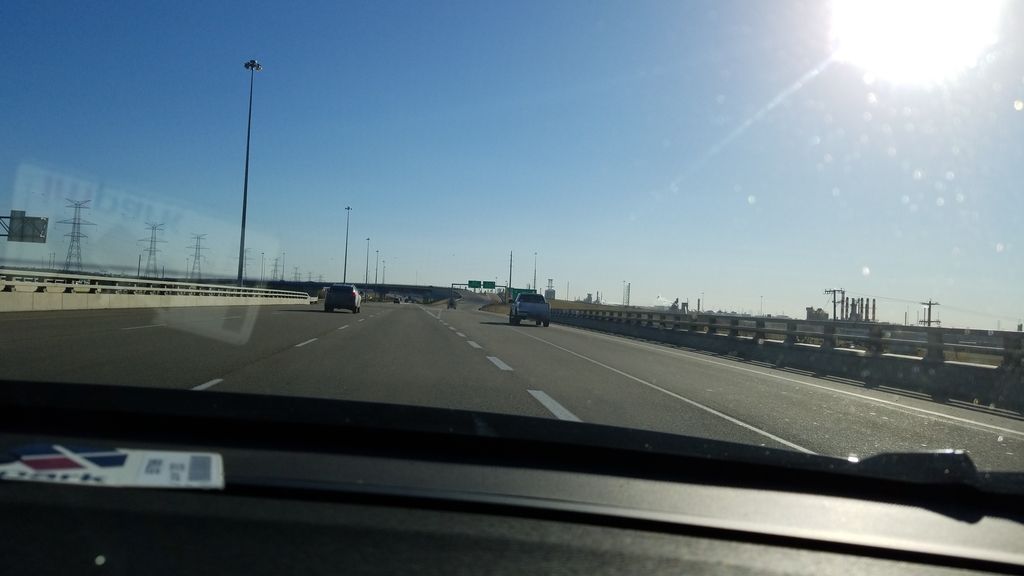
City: edmonton